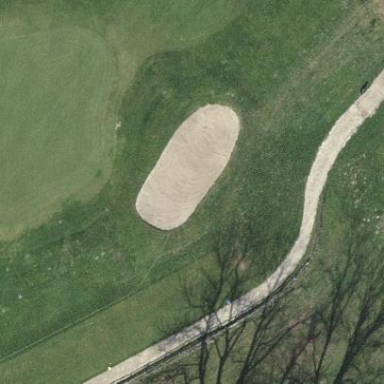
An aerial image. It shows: Golf bunker filled with sandy terrain.